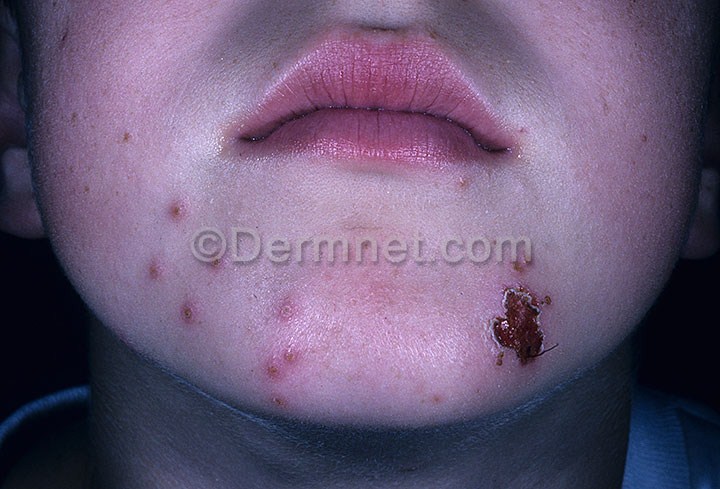
Disease: Warts Molluscum and other Viral Infections